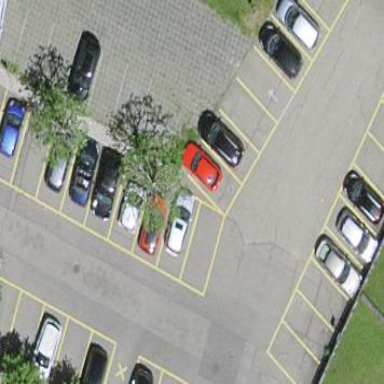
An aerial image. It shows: Parking area with surface.